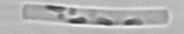
Label: Leptocylindrus